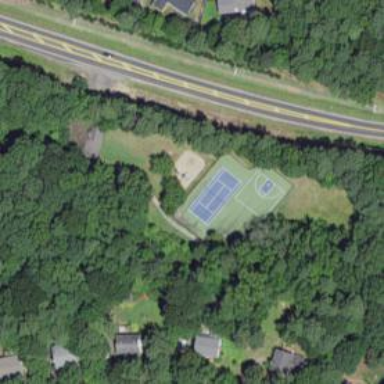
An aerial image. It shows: Multi-sport pitch for tennis and basketball on leisure land.